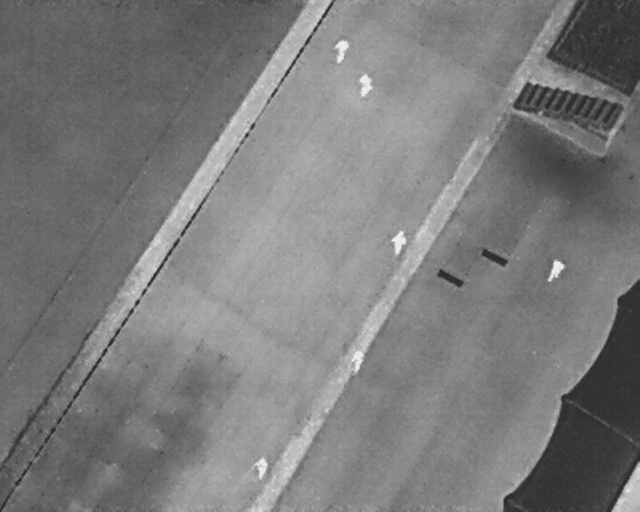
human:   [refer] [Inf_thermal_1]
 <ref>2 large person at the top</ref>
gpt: <box>[[51, 8, 55, 11, 9], [55, 15, 59, 17, 2]]</box>

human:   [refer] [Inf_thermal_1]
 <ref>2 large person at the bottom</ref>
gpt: <box>[[53, 69, 57, 72, 2], [38, 90, 42, 93, 2]]</box>